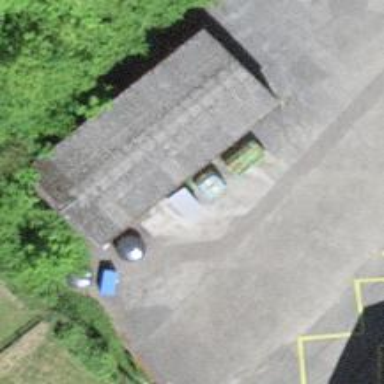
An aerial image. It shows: Recycling container in the area designated for recycling.